Field crop: tomato
Growth stage: 1
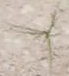
Species: cyperus